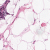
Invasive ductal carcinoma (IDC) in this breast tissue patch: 0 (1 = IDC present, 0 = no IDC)